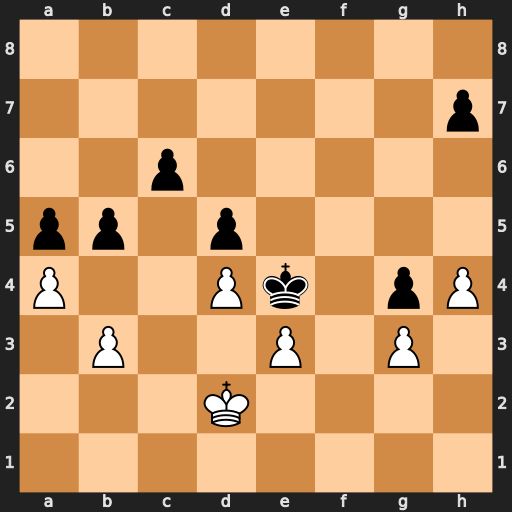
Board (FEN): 8/7p/2p5/pp1p4/P2Pk1pP/1P2P1P1/3K4/8
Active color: w
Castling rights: -
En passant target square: -
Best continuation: b4 bxa4 bxa5